Question: I was working on team internal KPI's lately and I thought that code coverage/number of unit tests will be a great measure.
In our CI build pipeline we're using NUnit to run test and JetBrains dotCover to generate coverage report - everything works great and we have that fancy "statistics" page in Team City control panel:

What I would like to do is to export this coverage data so I can generate HTML output for the current coverage status and keep it under control not necessarily in the Team City console?
Thanks in advance.
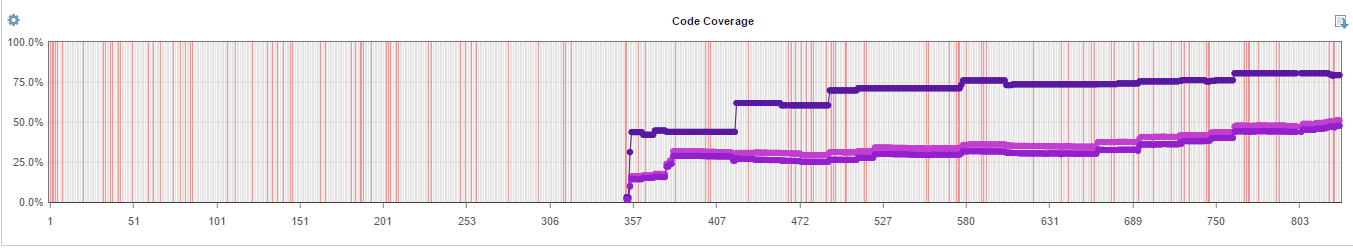
Answer: For any reports that teamcity shows, the convention is that it needs a with an page at the root. So for 'coverage report' it would be 'coverage.zip' and so on.
If you go the 'workout directory' for your builds, you can find the 'artefacts' that you want (coverage, test results etc) in the artefacts folder.